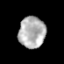
Tissue: prostate
Cell type: Epithelial cells
Senescence score: 0.3173
Nuclear area (px): 824
Mean DAPI intensity: 176.26